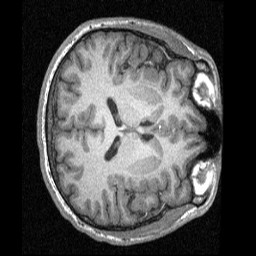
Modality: T1w
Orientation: axial
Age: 26
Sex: male